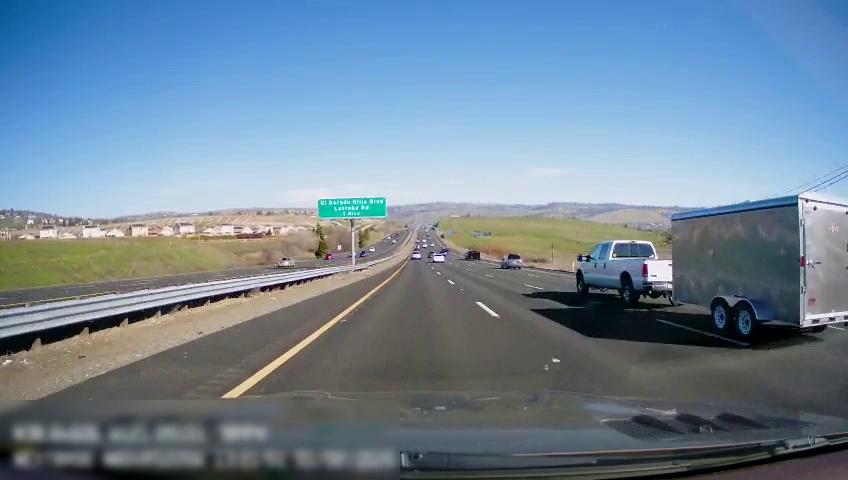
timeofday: Day
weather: Sunny
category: Drivable Space
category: Drivable Space
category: Vehicles | Car
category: Vehicles | Other LV
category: Vehicles | Car
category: Vehicles | Truck
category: Vehicles | Other LV
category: Vehicles | Car
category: Lanes | Current Lane
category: Lanes | Current Lane
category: Lanes | Alternate Lane
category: Lanes | Alternate Lane
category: Lanes | Alternate Lane
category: Lanes | Opposite Lane
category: Lanes | Opposite Lane
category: Lanes | Opposite Lane
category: Traffic | Signs